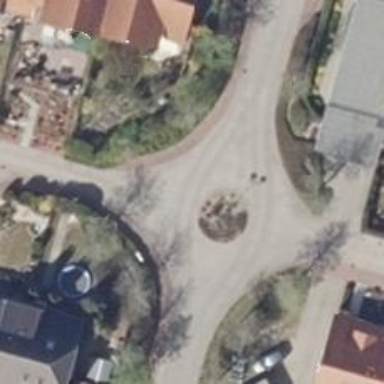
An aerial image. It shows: Paved residential road.